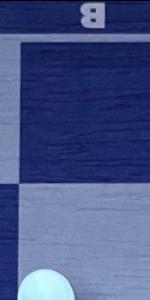
Label: Empty